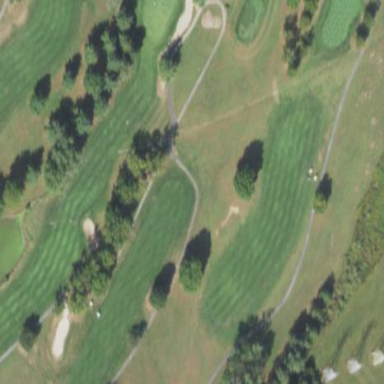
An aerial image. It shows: Well-maintained grassy area designated as golf fairway.